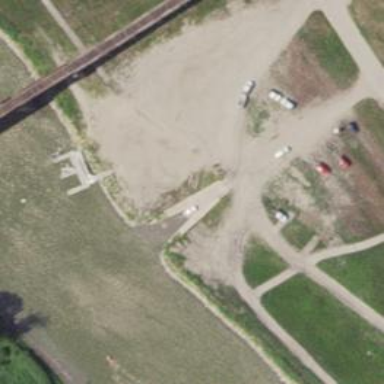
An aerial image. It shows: Slipway on leisure land.